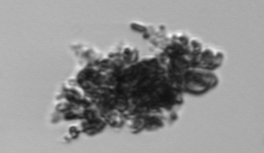
Label: detritus